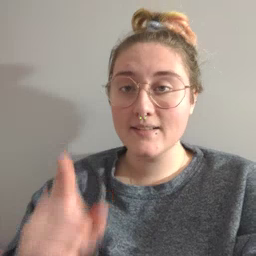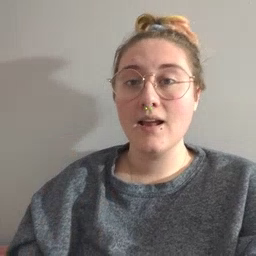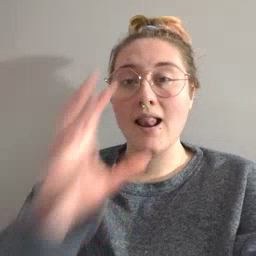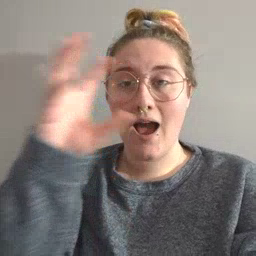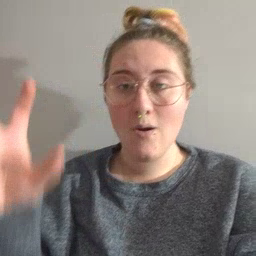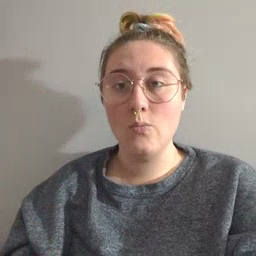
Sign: cloud